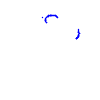
Particle: proton